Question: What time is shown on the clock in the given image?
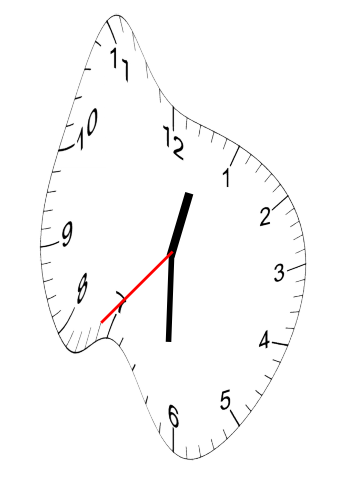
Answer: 12:30:37